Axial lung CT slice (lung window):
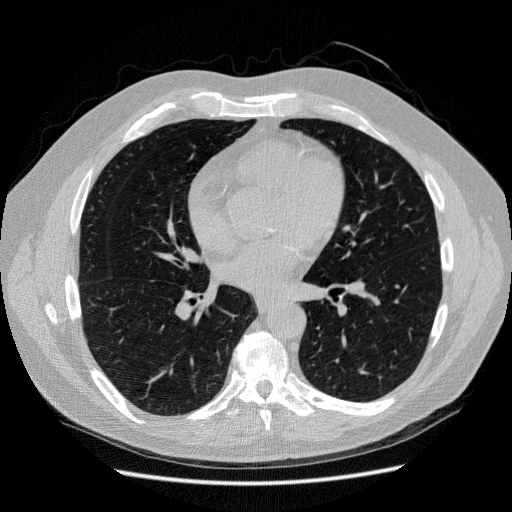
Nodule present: no